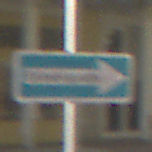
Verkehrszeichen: EinbahnstrasseRechtsweisend
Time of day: MorningAfternoon
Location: Outdoor (Urban)
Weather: PartlyCloudy
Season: NotSpecified
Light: Natural